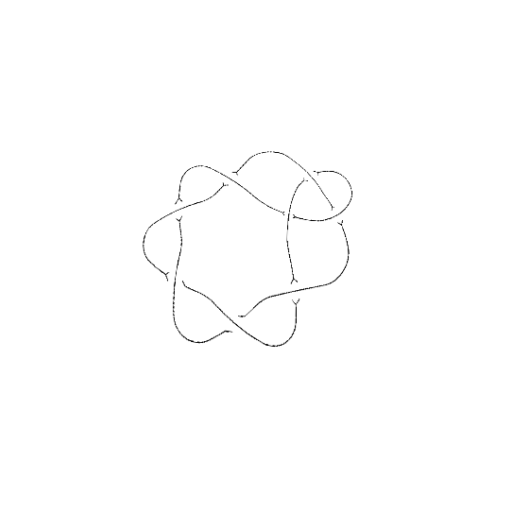
Crossing number: 8